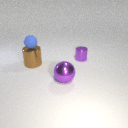
small purple metal cylinder behind large brown metal cylinder